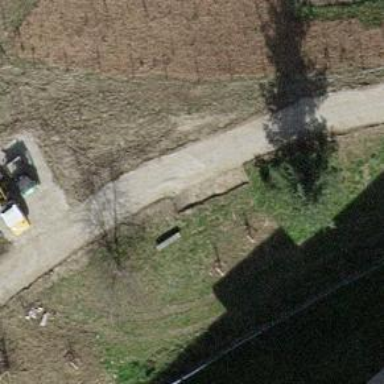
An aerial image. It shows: Bench.